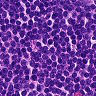
Metastatic tissue present: no